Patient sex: M
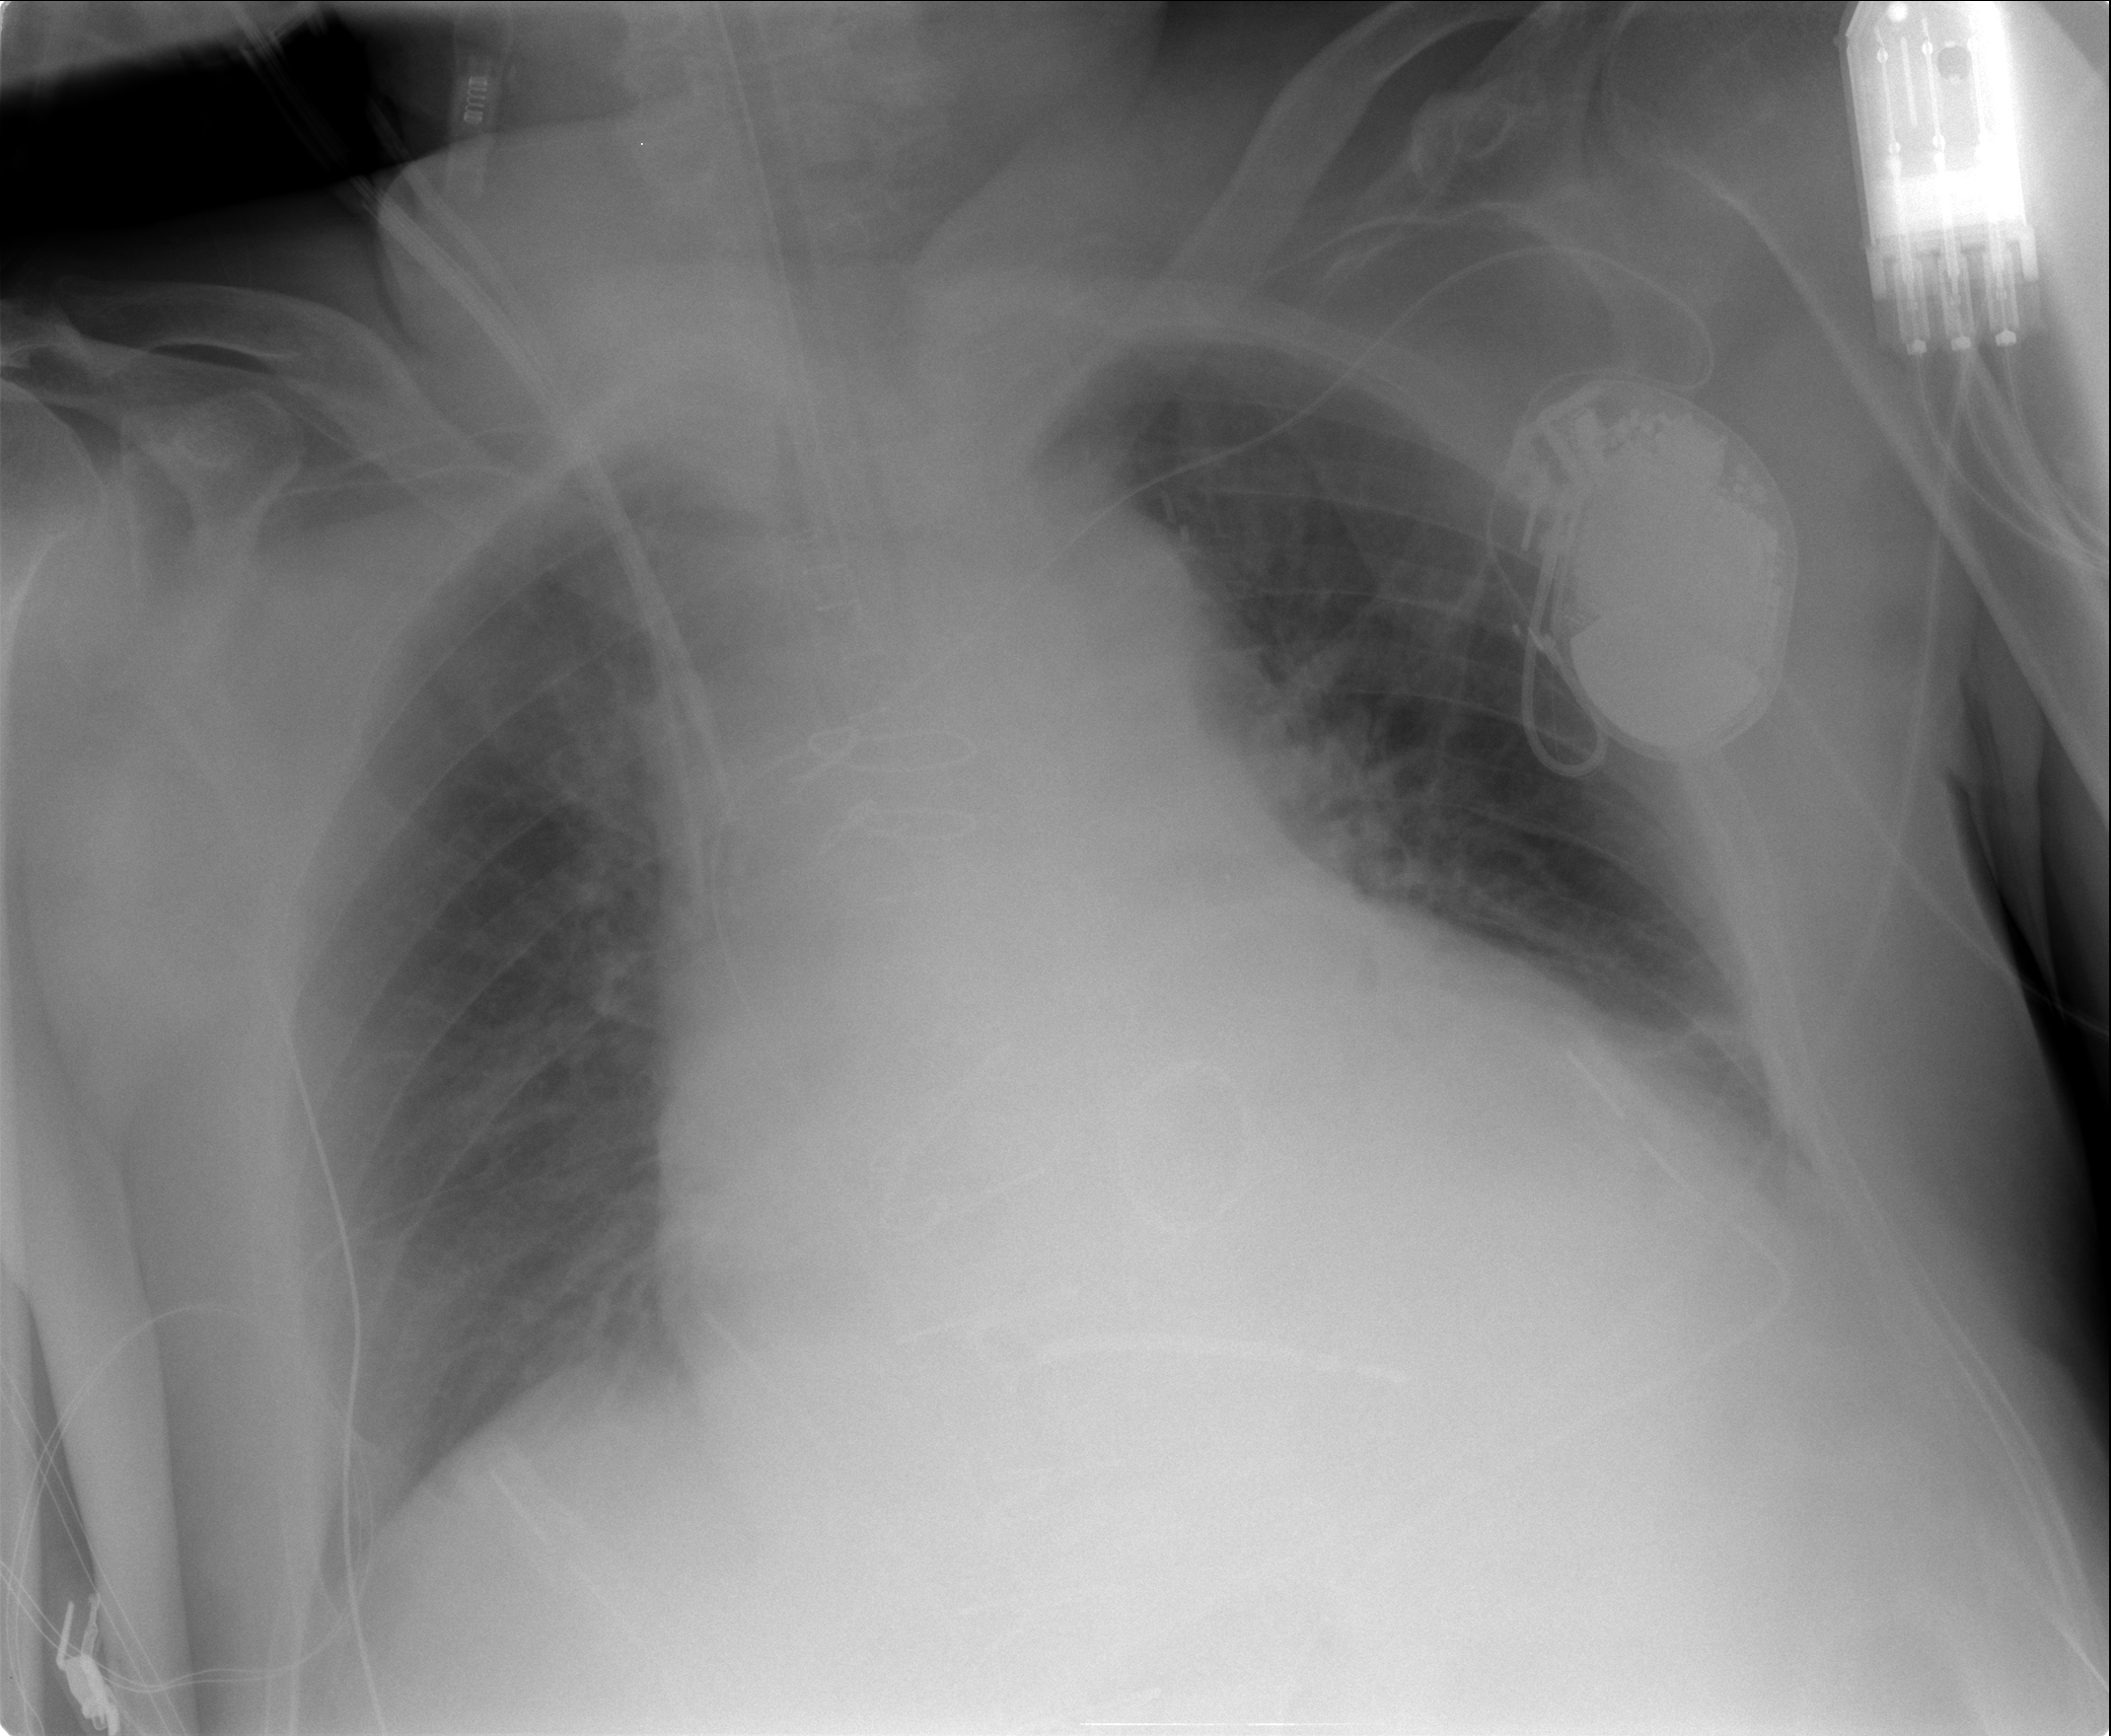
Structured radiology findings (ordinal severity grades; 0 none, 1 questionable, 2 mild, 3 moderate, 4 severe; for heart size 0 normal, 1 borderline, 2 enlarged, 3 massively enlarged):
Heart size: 2
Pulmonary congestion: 0
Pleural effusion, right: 0
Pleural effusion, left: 1
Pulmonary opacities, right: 0
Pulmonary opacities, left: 0
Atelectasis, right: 0
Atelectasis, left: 2